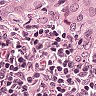
Metastatic tissue present: yes